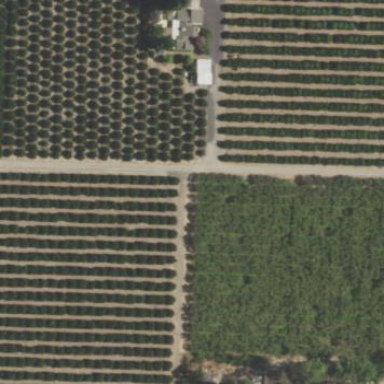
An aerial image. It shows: Orange orchard with rows of vibrant orange trees.